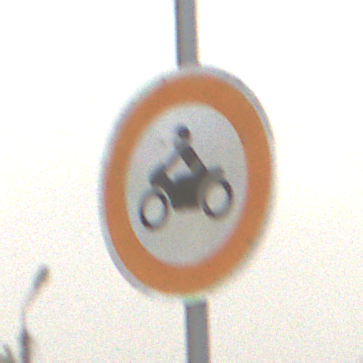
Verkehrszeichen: VerbotKraftraeder
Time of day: MorningAfternoon
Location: Outdoor (Suburban)
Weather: Overcast
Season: NotSpecified
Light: Natural